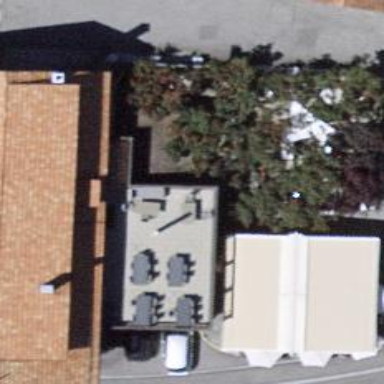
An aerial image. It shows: Restaurant.